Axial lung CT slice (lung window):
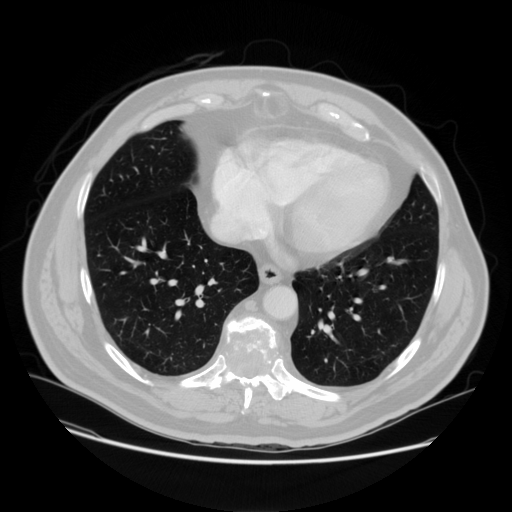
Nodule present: no